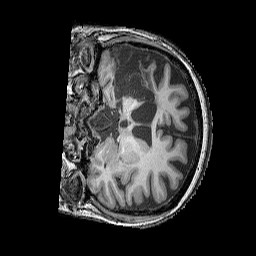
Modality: T1w
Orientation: coronal
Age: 61
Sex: female
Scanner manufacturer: siemens
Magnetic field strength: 3 T
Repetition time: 2.25 s
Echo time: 0.00411 s